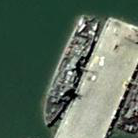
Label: destroyer